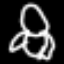
Label: frog